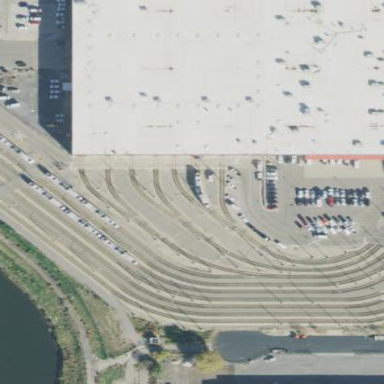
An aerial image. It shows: Depot building with industrial railway workshop.